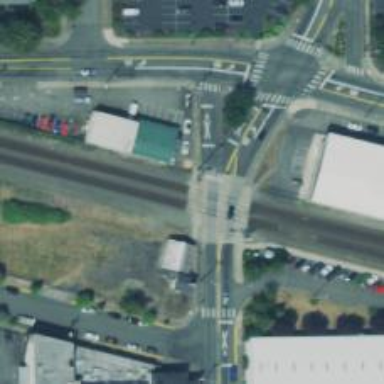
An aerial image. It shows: Railway crossing with lights and diagonal stripes.